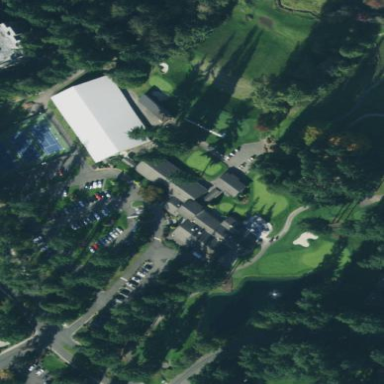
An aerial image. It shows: Clubhouse building at golf course.